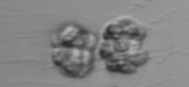
Label: Leptocylindrus_mediterraneus